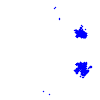
Particle: electron